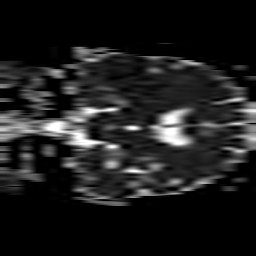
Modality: ADC
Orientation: coronal
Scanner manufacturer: philips
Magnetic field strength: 3 T
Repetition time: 4.011 s
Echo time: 0.06104 s